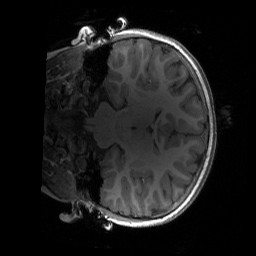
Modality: T1w
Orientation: coronal
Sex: female
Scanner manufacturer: siemens
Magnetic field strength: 3 T
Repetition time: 1.9 s
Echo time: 0.00243 s